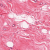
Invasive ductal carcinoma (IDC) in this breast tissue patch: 0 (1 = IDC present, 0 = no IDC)